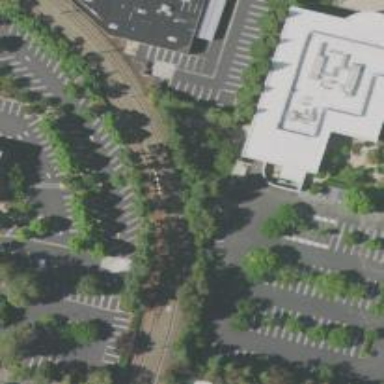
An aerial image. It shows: Light rail electrified with contact line.